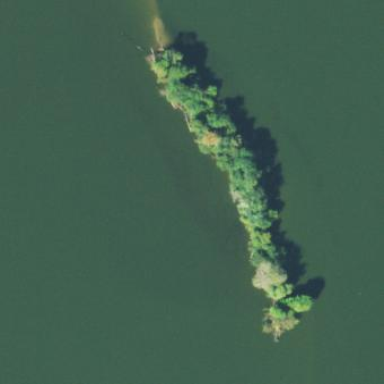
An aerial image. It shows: Island covered with woodland.